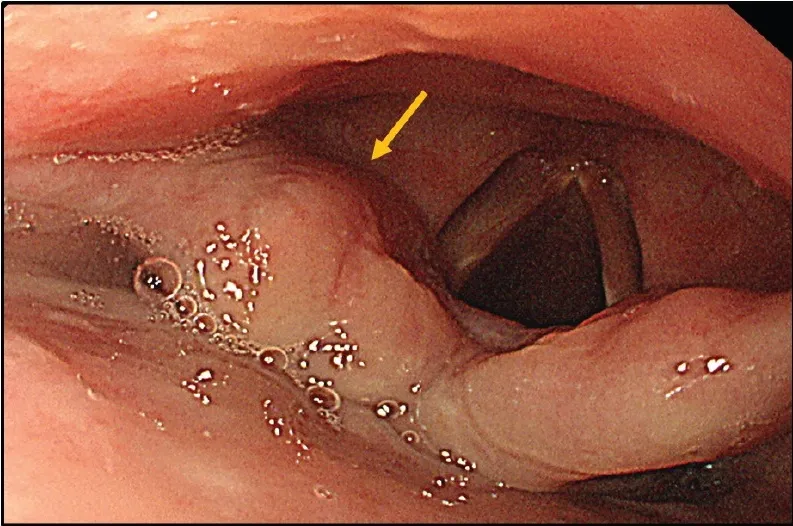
Thickened aryepiglottic fold (yellow arrow) suspicious of infiltration.
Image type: endoscopy (gi_endoscopy)